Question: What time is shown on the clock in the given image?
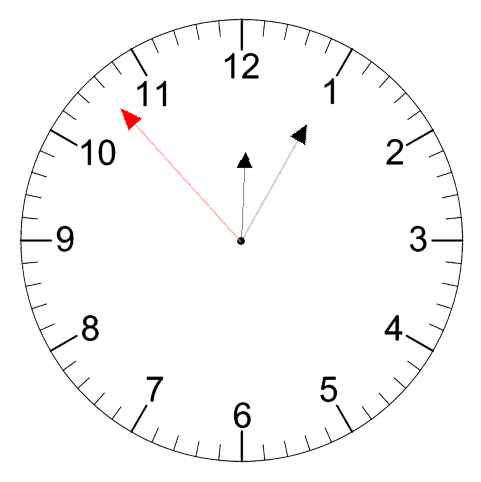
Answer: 12:04:53